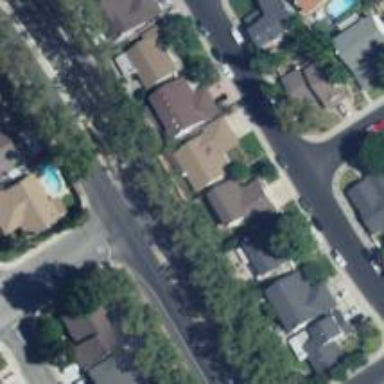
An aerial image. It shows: Asphalt road in residential area.